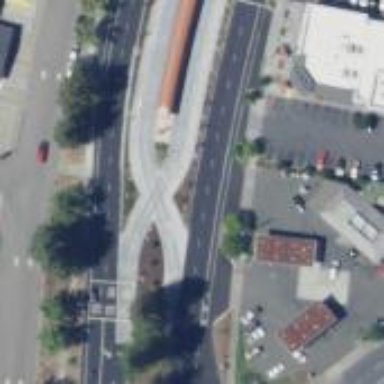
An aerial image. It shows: Busway road.